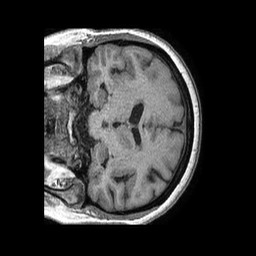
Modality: T1w
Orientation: coronal
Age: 52
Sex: female
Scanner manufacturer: philips
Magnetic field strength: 1.5 T
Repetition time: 0.007756 s
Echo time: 0.003561 s